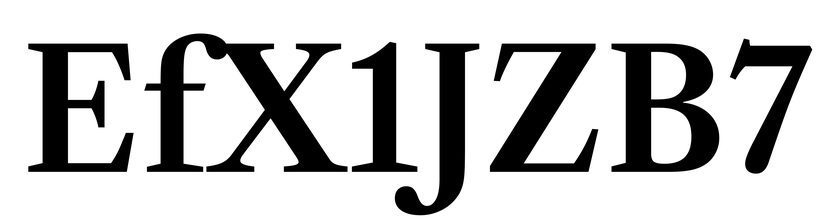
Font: LibreCaslonText_SemiBold